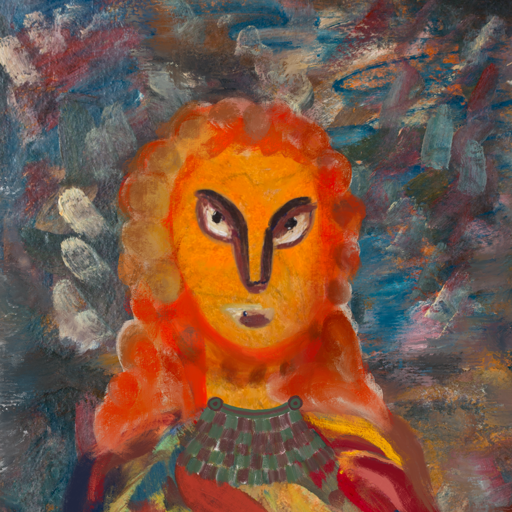
Background: Boggyland, Head And Neck Front: Sisters, Face Front: After_Raid, Bust: Mother_And_Son_Son, Hair Front: Rupkatha, Head Accessory: Blank, Second Necklace: After_Raid, Necklace: Blank, Baby: Blank